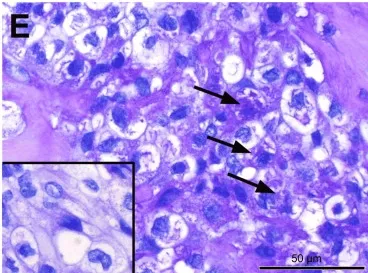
Histopathological findings. The clear cytoplasm contains periodic acid-Schiff-positive granules (arrows), which are digested by diastase (inset).
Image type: pathology (pas)